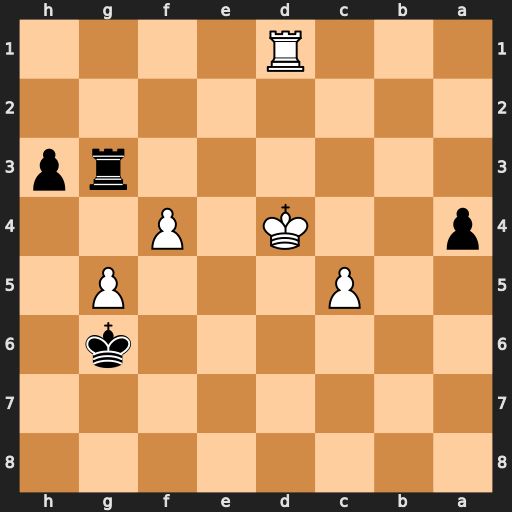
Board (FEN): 8/8/6k1/2P3P1/p2K1P2/6rp/8/3R4
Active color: b
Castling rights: -
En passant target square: -
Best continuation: a3 c6 h2 Ke5 Rg1